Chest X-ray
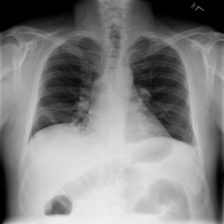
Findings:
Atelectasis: negative
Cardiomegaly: negative
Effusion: negative
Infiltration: negative
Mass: negative
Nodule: negative
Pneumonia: negative
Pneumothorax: negative
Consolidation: negative
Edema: negative
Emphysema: negative
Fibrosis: negative
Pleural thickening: negative
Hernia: negative